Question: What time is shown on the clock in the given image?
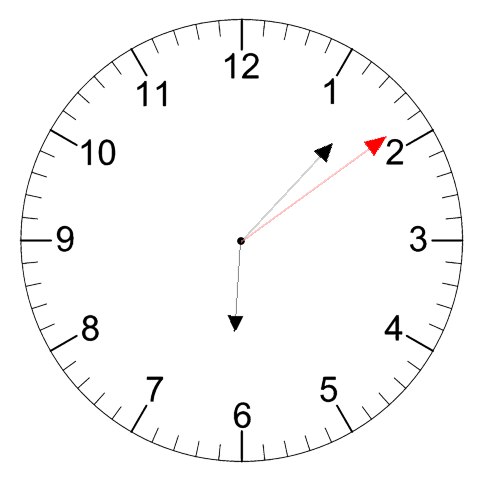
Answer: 06:07:09